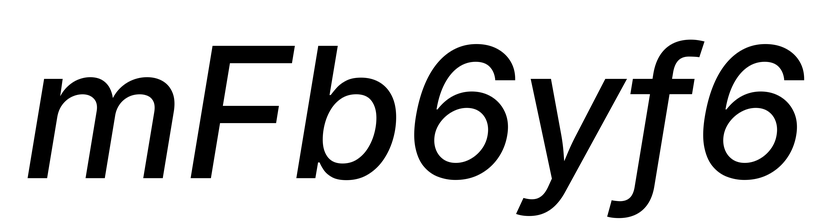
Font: Inter-Italic_Medium_Italic